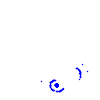
Particle: electron